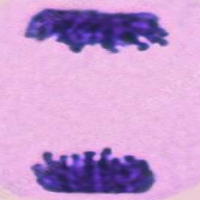
Label: telophase